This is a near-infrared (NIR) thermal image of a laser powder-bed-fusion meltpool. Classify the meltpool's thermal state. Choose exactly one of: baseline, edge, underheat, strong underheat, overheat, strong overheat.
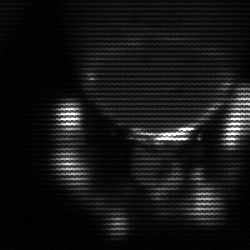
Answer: edge